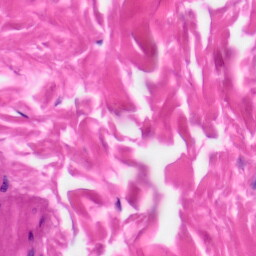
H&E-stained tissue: Skin